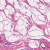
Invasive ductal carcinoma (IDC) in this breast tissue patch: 0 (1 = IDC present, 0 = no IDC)